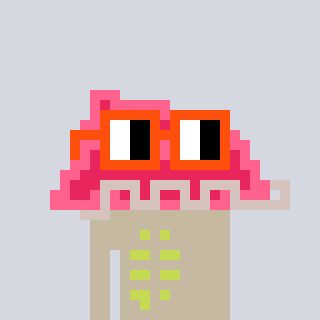
a pixel art character with square orange glasses, a retainer-shaped head and a bege-colored body on a cool background